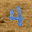
Label: 4